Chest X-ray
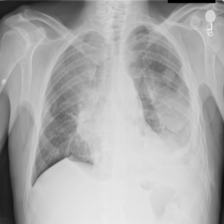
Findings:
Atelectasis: negative
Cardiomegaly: negative
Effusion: negative
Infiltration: negative
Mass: positive
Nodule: negative
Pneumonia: negative
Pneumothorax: negative
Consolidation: negative
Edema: negative
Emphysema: negative
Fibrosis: negative
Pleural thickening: negative
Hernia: negative